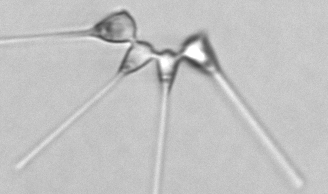
Label: Asterionellopsis_glacialis